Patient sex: F
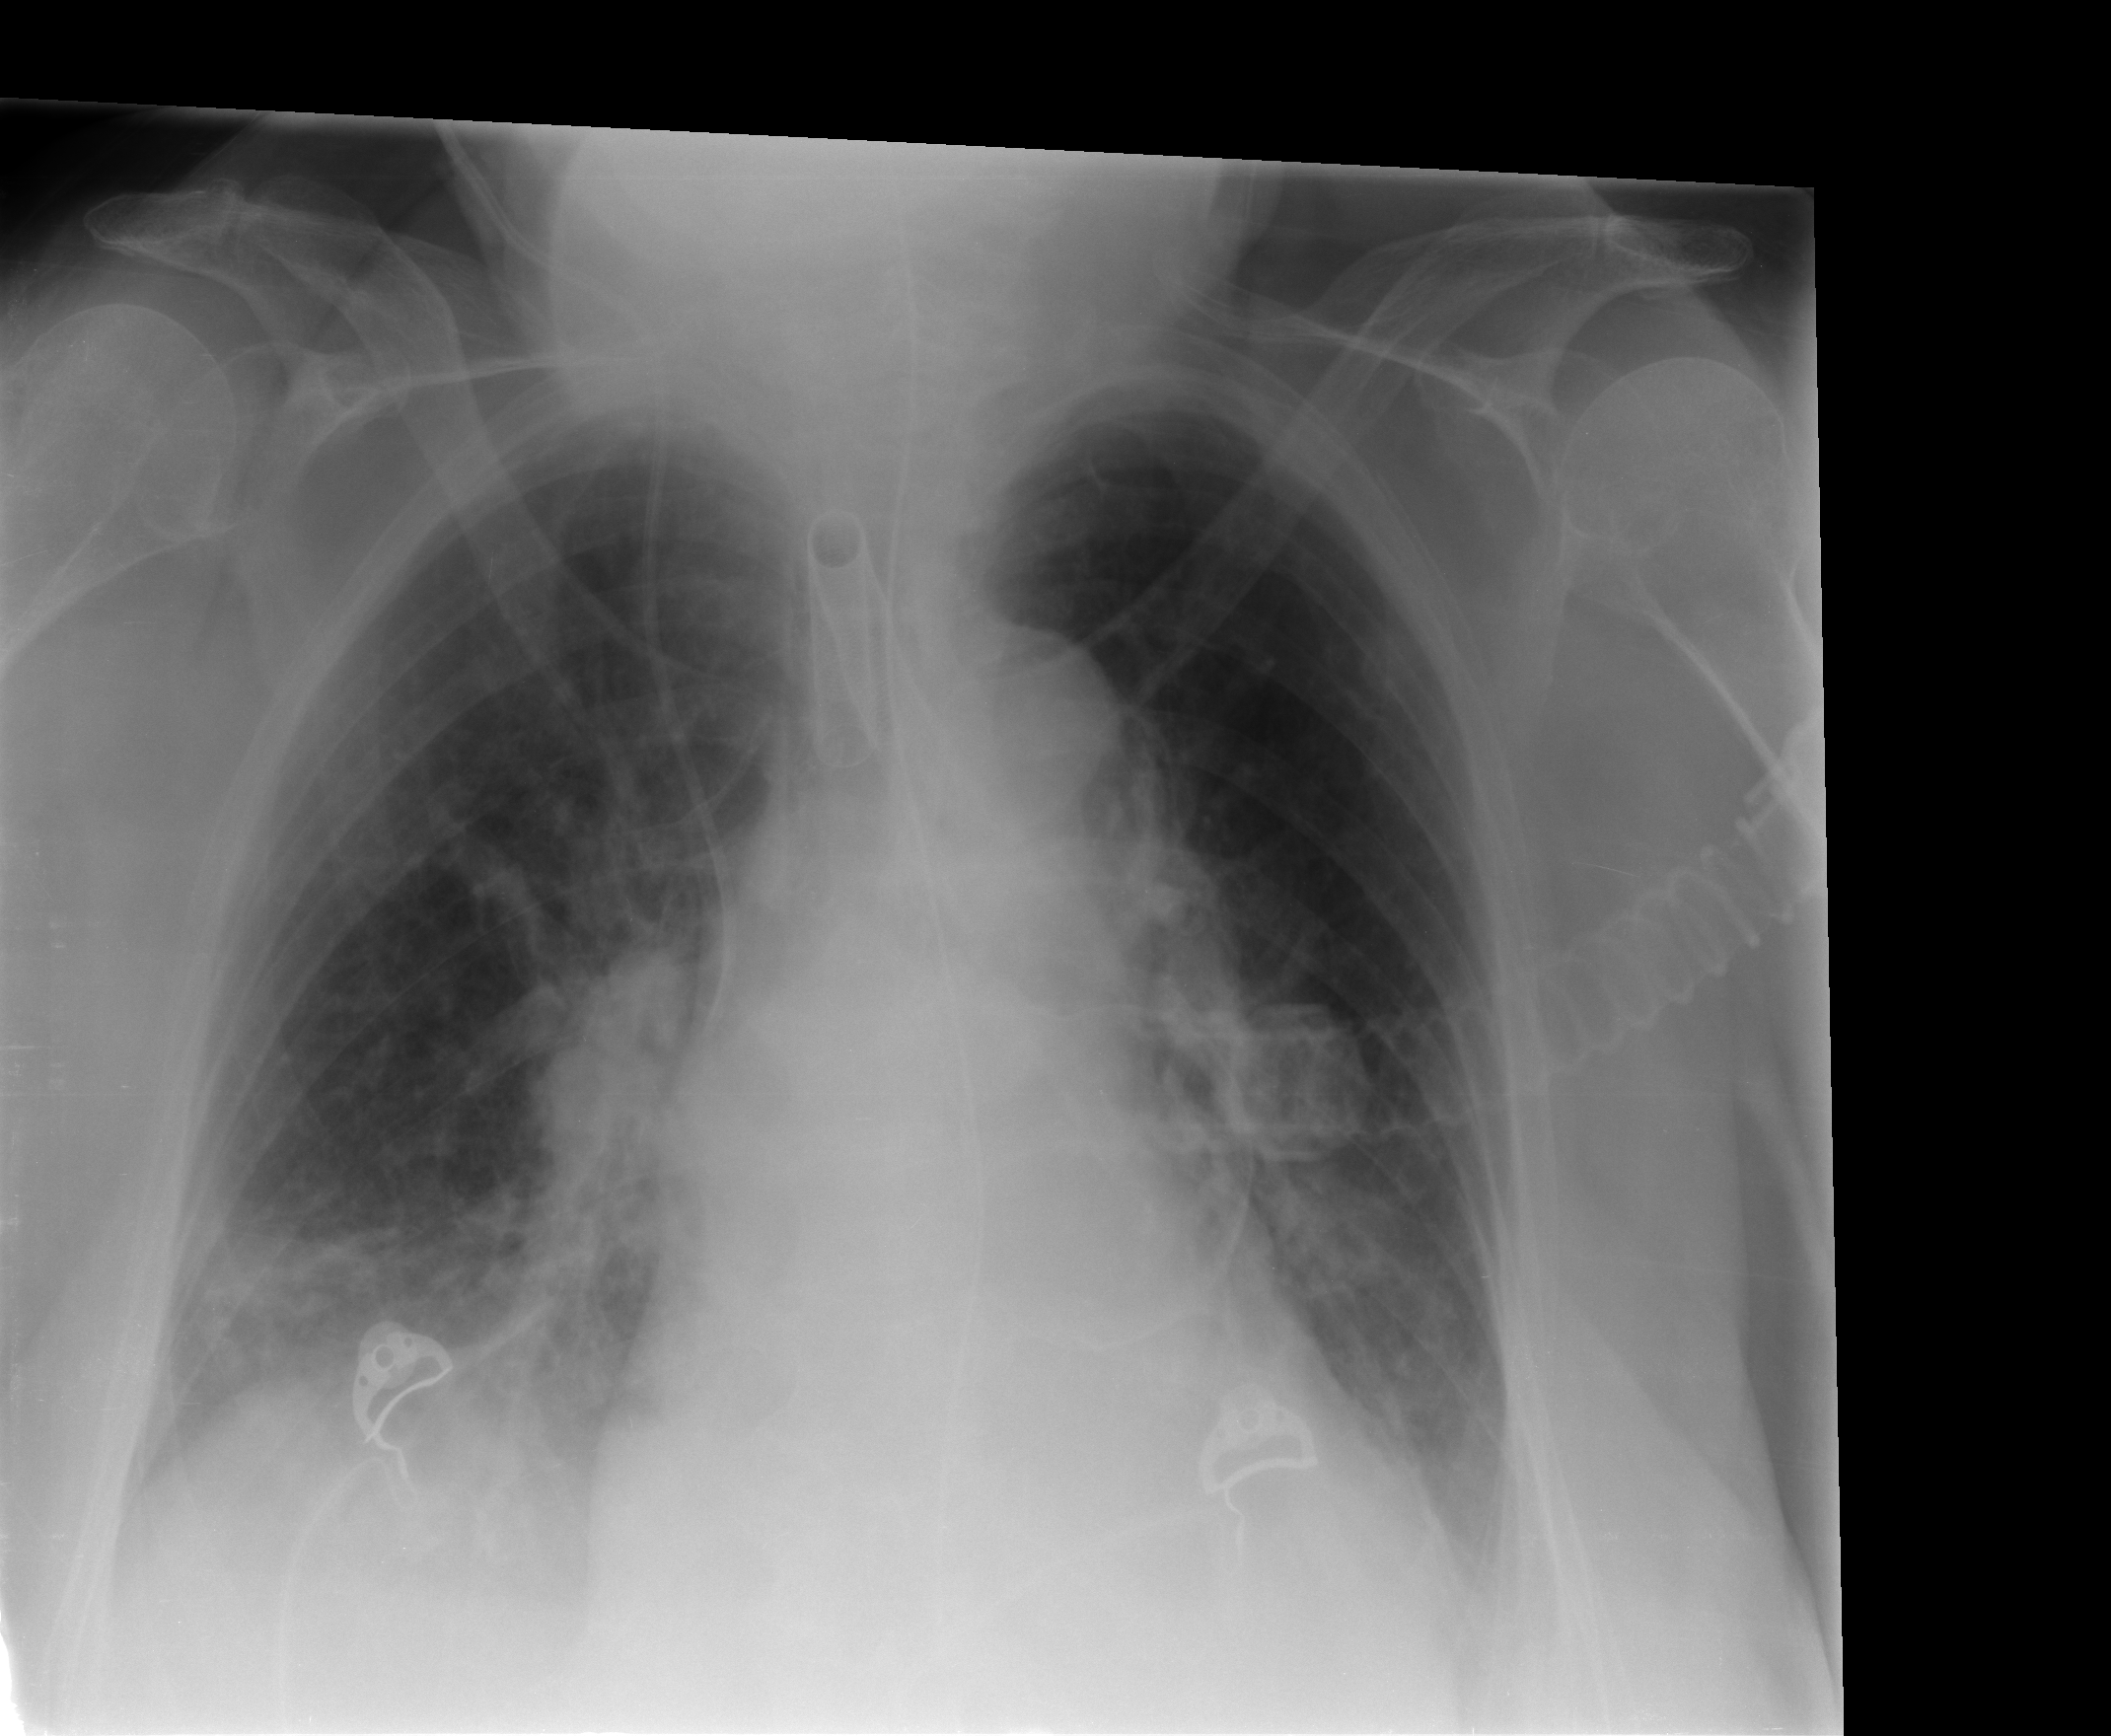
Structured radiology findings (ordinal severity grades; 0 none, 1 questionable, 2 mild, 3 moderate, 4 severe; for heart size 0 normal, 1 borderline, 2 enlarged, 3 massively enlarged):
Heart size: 2
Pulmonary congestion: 2
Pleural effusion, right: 2
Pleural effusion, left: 1
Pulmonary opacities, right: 2
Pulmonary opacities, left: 0
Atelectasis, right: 2
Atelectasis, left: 2